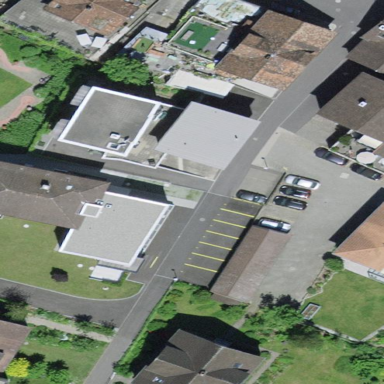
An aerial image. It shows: Simple and straightforward house.